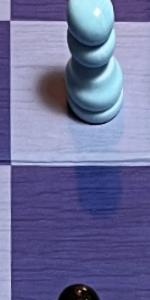
Label: Empty